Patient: sex M, age 71
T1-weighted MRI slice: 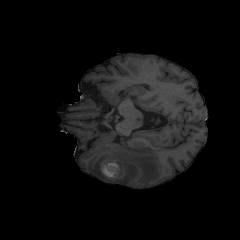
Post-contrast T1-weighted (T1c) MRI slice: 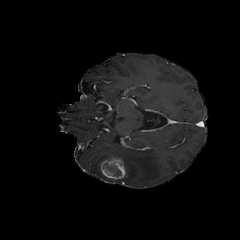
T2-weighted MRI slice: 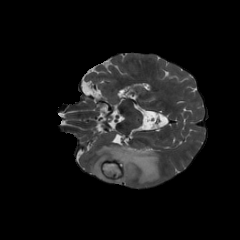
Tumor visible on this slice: yes
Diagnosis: Glioblastoma, IDH-wildtype
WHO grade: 4